Field crop: tomato
Growth stage: 1
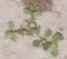
Species: portulaca